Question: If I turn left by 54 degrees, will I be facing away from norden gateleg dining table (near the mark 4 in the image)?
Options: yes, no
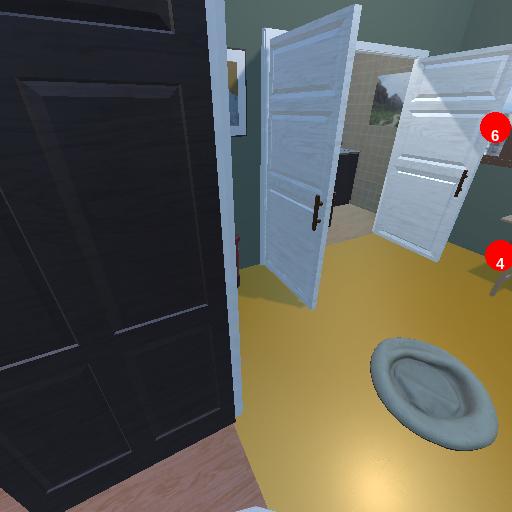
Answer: yes